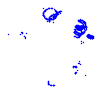
Particle: proton